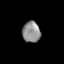
Tissue: lung
Cell type: Epithelial cells
Senescence score: 0.0874
Nuclear area (px): 370
Mean DAPI intensity: 140.53